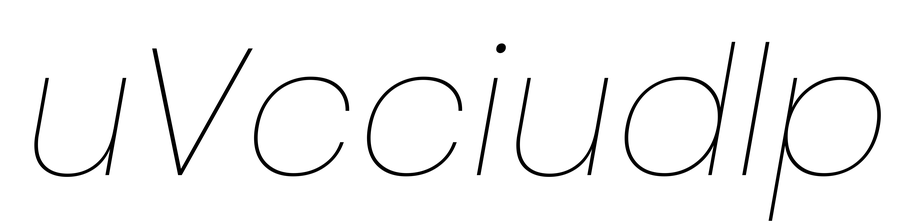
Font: Poppins-ThinItalic